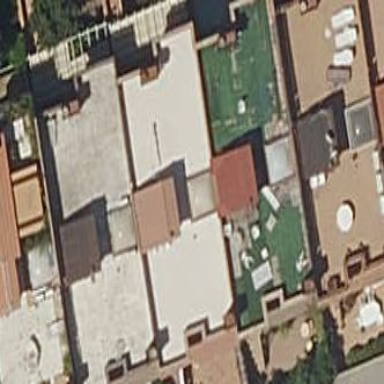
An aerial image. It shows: Terrace building.